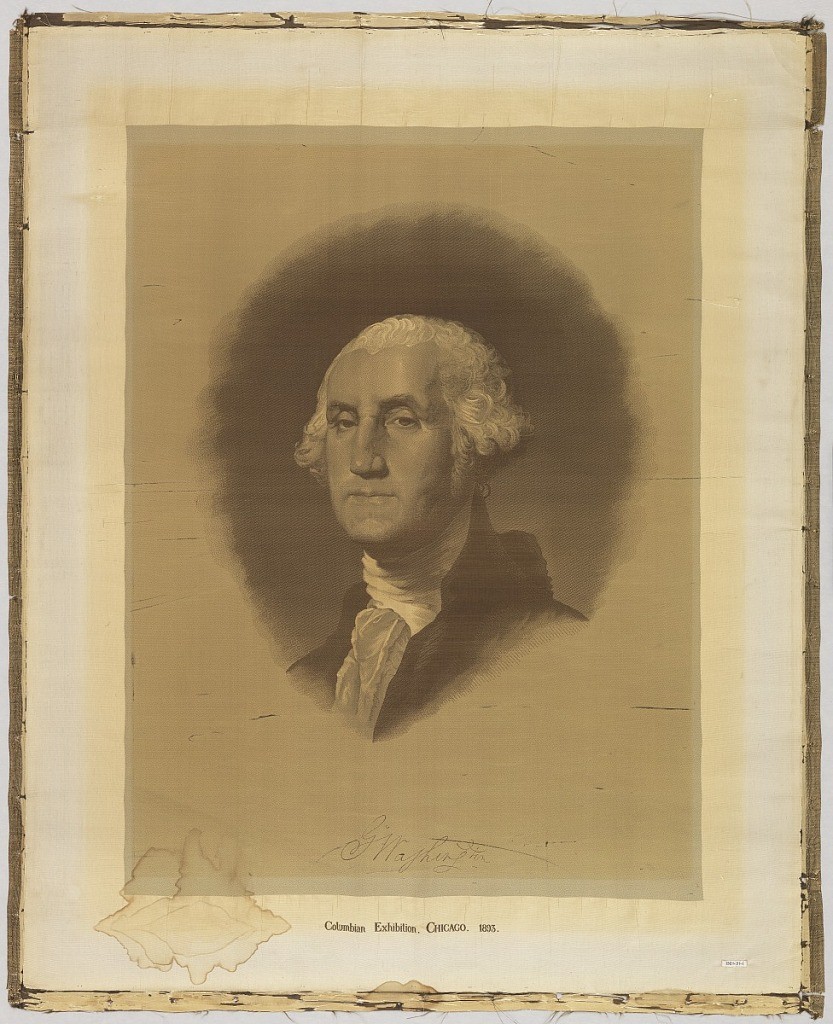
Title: Woven portrait
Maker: Gilbert Stuart, American, 1755–1828
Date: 1893
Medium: silk Technique: jacquard woven
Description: Portrait of George Washington after a painting by Gilbert Stuart. Woven in black, gray and beige on a white ground. Facsimile of a signature "G Washington" woven at the bottom.